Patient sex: M
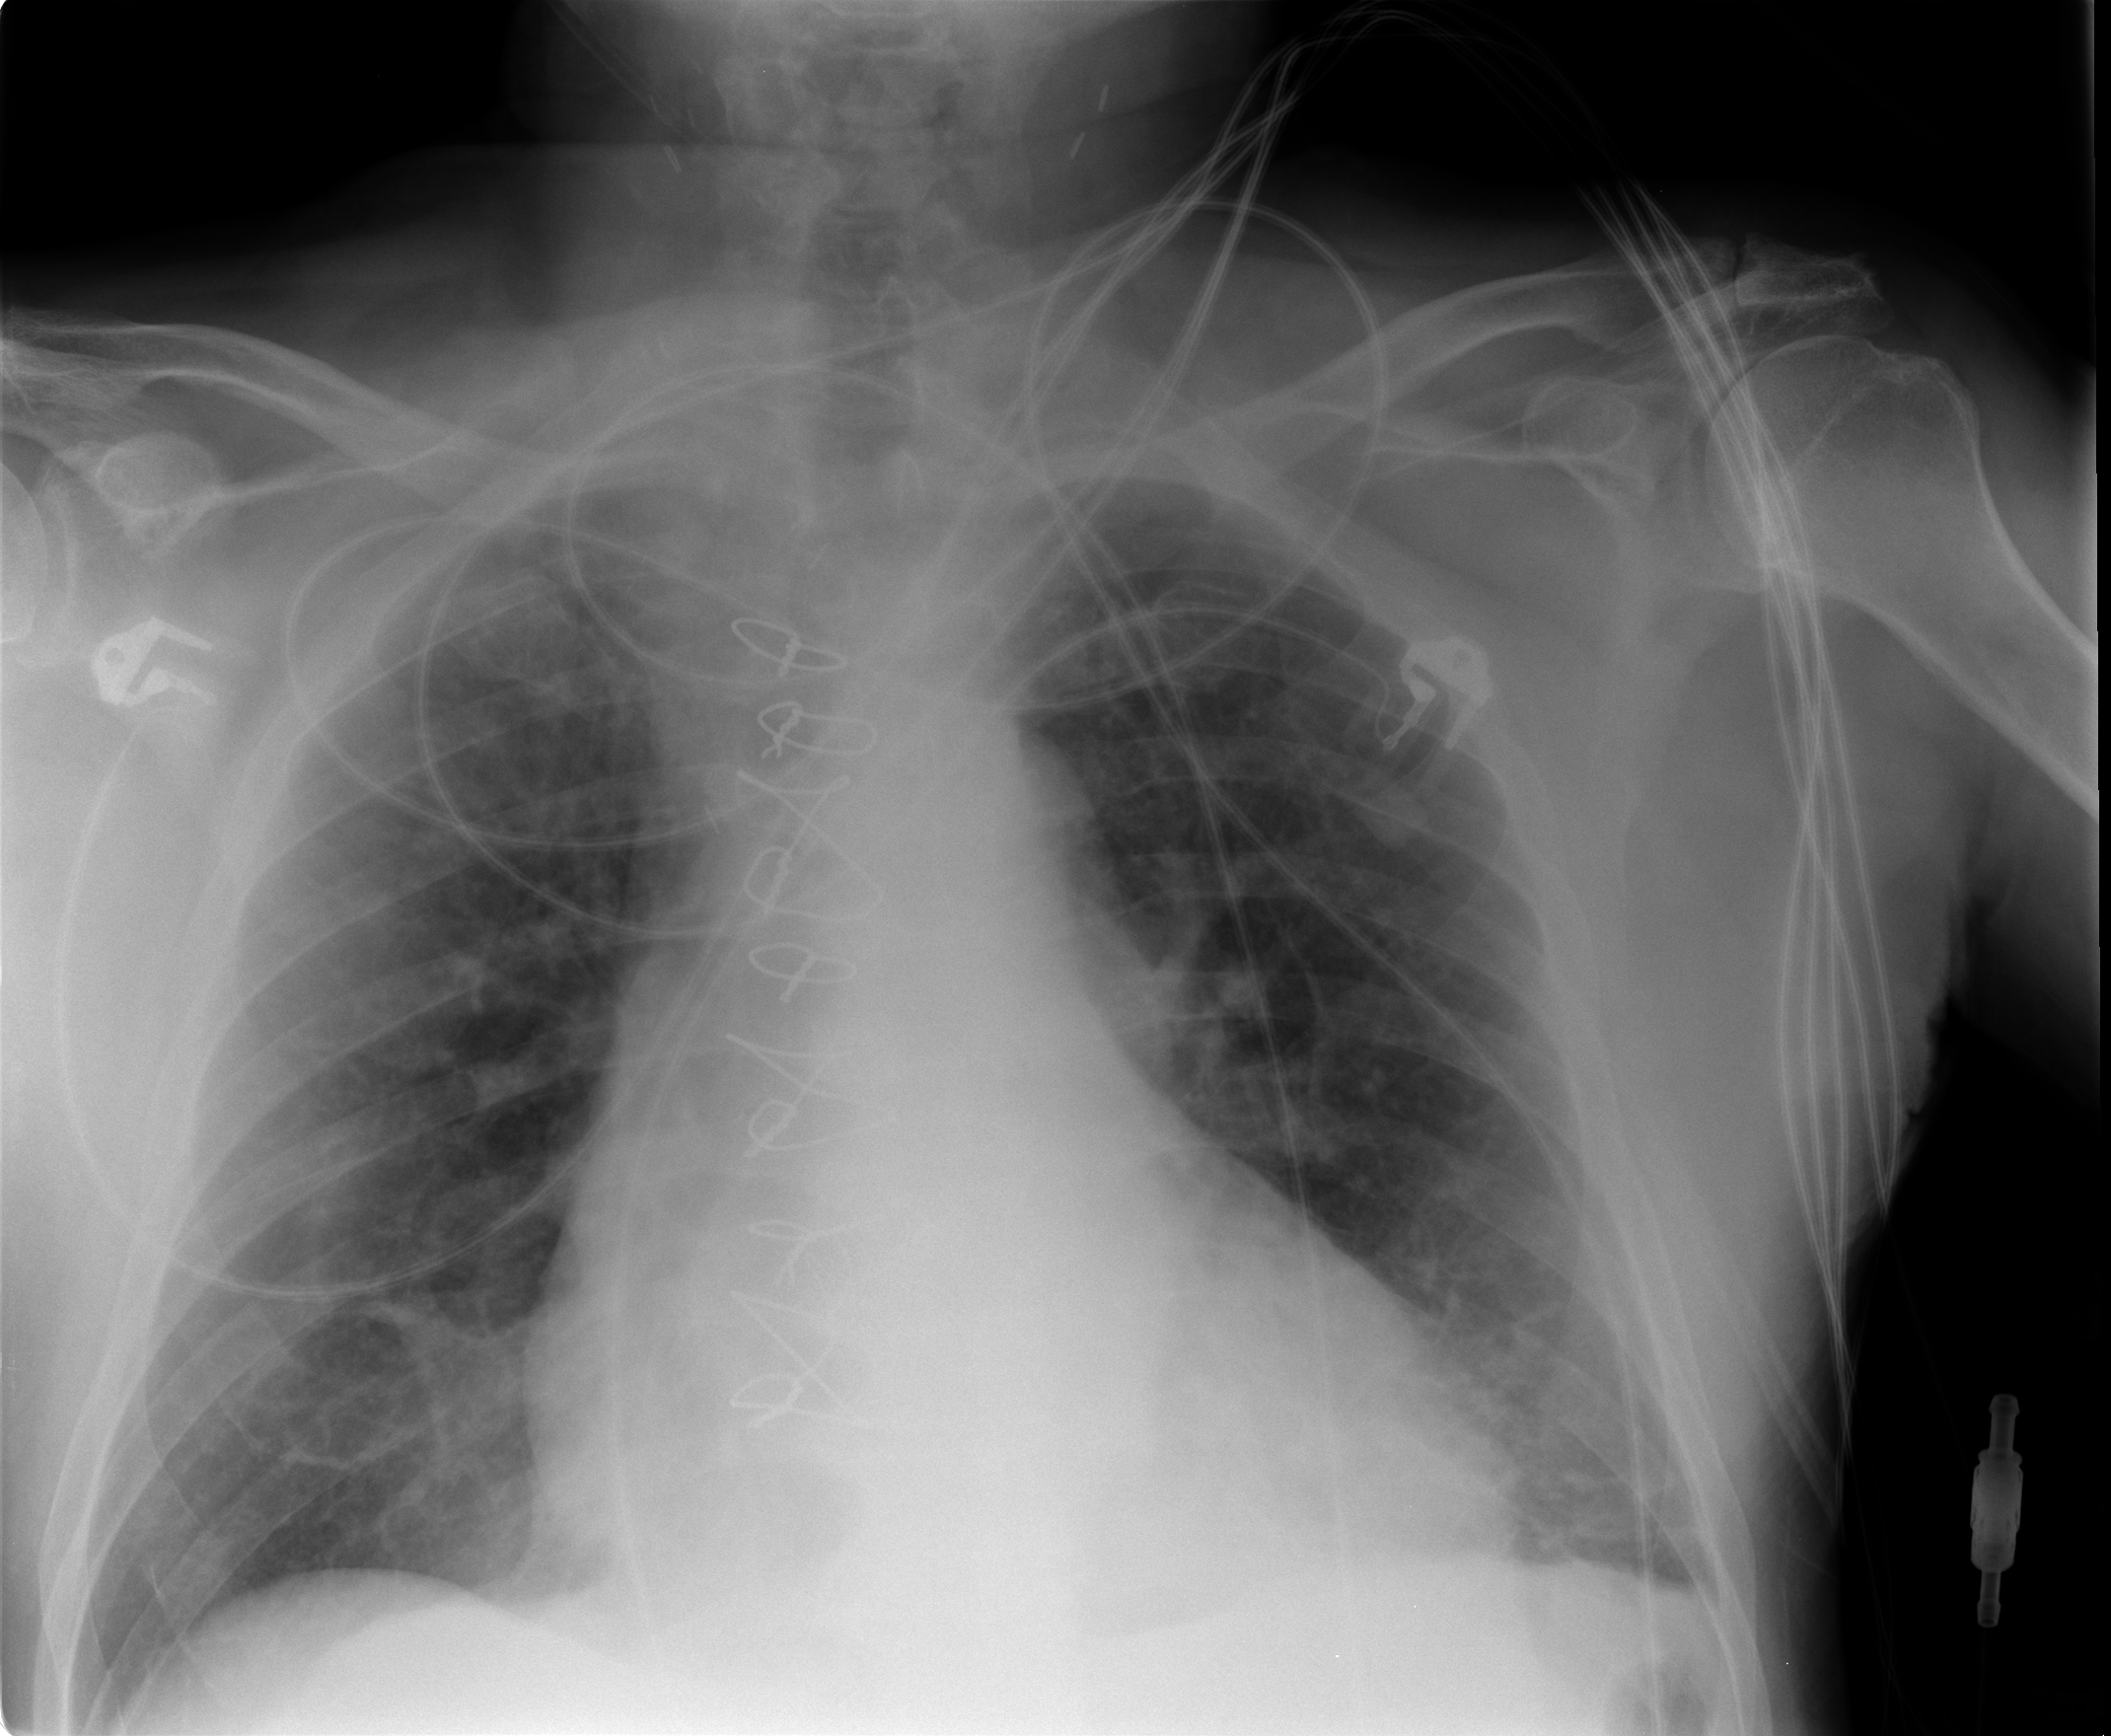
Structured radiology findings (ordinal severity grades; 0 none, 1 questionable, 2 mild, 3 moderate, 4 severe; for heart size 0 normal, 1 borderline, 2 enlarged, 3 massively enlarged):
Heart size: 2
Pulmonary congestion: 2
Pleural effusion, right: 1
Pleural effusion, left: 1
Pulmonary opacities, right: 1
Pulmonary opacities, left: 1
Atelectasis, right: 2
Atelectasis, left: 2